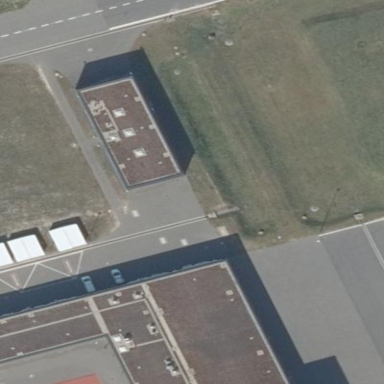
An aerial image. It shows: Service building.